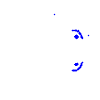
Particle: pion